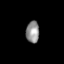
Tissue: lung
Cell type: Epithelial cells
Senescence score: 0.1739
Nuclear area (px): 284
Mean DAPI intensity: 143.197